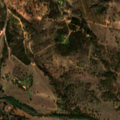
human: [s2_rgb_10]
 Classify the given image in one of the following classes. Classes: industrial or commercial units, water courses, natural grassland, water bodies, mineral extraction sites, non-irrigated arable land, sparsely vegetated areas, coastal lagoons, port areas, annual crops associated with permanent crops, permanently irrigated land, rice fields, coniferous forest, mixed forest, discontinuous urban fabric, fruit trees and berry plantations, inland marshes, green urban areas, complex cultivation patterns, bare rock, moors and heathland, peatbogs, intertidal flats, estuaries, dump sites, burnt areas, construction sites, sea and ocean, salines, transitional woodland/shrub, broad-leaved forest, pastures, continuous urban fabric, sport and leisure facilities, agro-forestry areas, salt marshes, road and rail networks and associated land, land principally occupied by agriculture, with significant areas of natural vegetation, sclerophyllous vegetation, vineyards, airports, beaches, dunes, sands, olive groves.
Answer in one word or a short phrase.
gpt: non-irrigated arable land, permanently irrigated land, pastures, agro-forestry areas, broad-leaved forest, transitional woodland/shrub